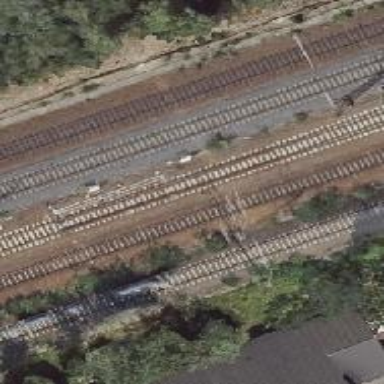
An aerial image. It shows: Railway milestone with catenary mast.